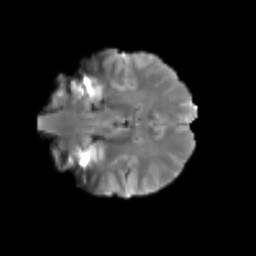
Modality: T2w
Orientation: coronal
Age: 47
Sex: male
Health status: healthy
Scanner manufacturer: siemens
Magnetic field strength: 3 T
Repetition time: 3.6 s
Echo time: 0.0964 s